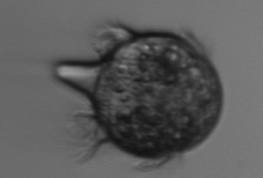
Label: Didinium